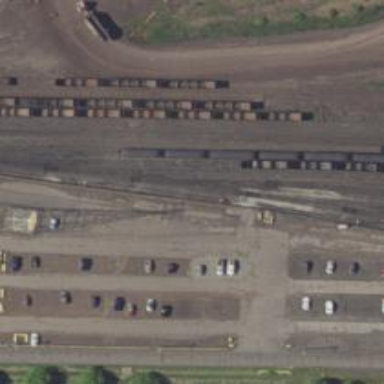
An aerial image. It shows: Railway spur service.